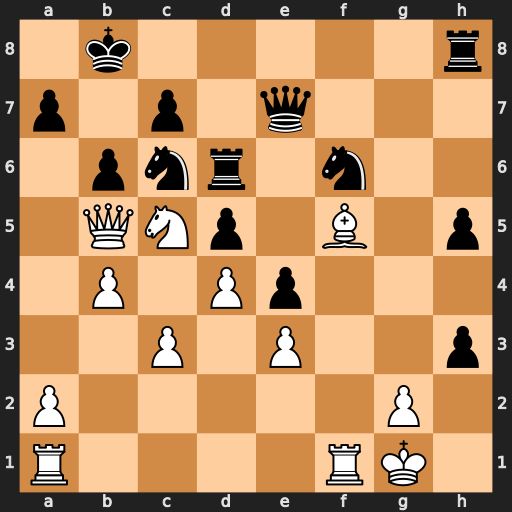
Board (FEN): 1k5r/p1p1q3/1pnr1n2/1QNp1B1p/1P1Pp3/2P1P2p/P5P1/R4RK1
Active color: w
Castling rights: -
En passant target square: -
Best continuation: Qa6 bxc5 bxc5